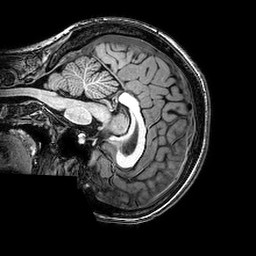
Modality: T1w
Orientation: sagittal
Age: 24
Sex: female
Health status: healthy
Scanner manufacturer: philips
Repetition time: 0.008225 s
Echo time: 0.00378 s